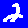
Digit: 2